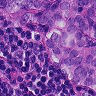
Metastatic tissue present: yes